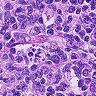
Metastatic tissue present: no